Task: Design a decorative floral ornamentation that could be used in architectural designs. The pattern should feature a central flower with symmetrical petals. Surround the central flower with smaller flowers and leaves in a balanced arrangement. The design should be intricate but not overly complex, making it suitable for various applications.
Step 1241:
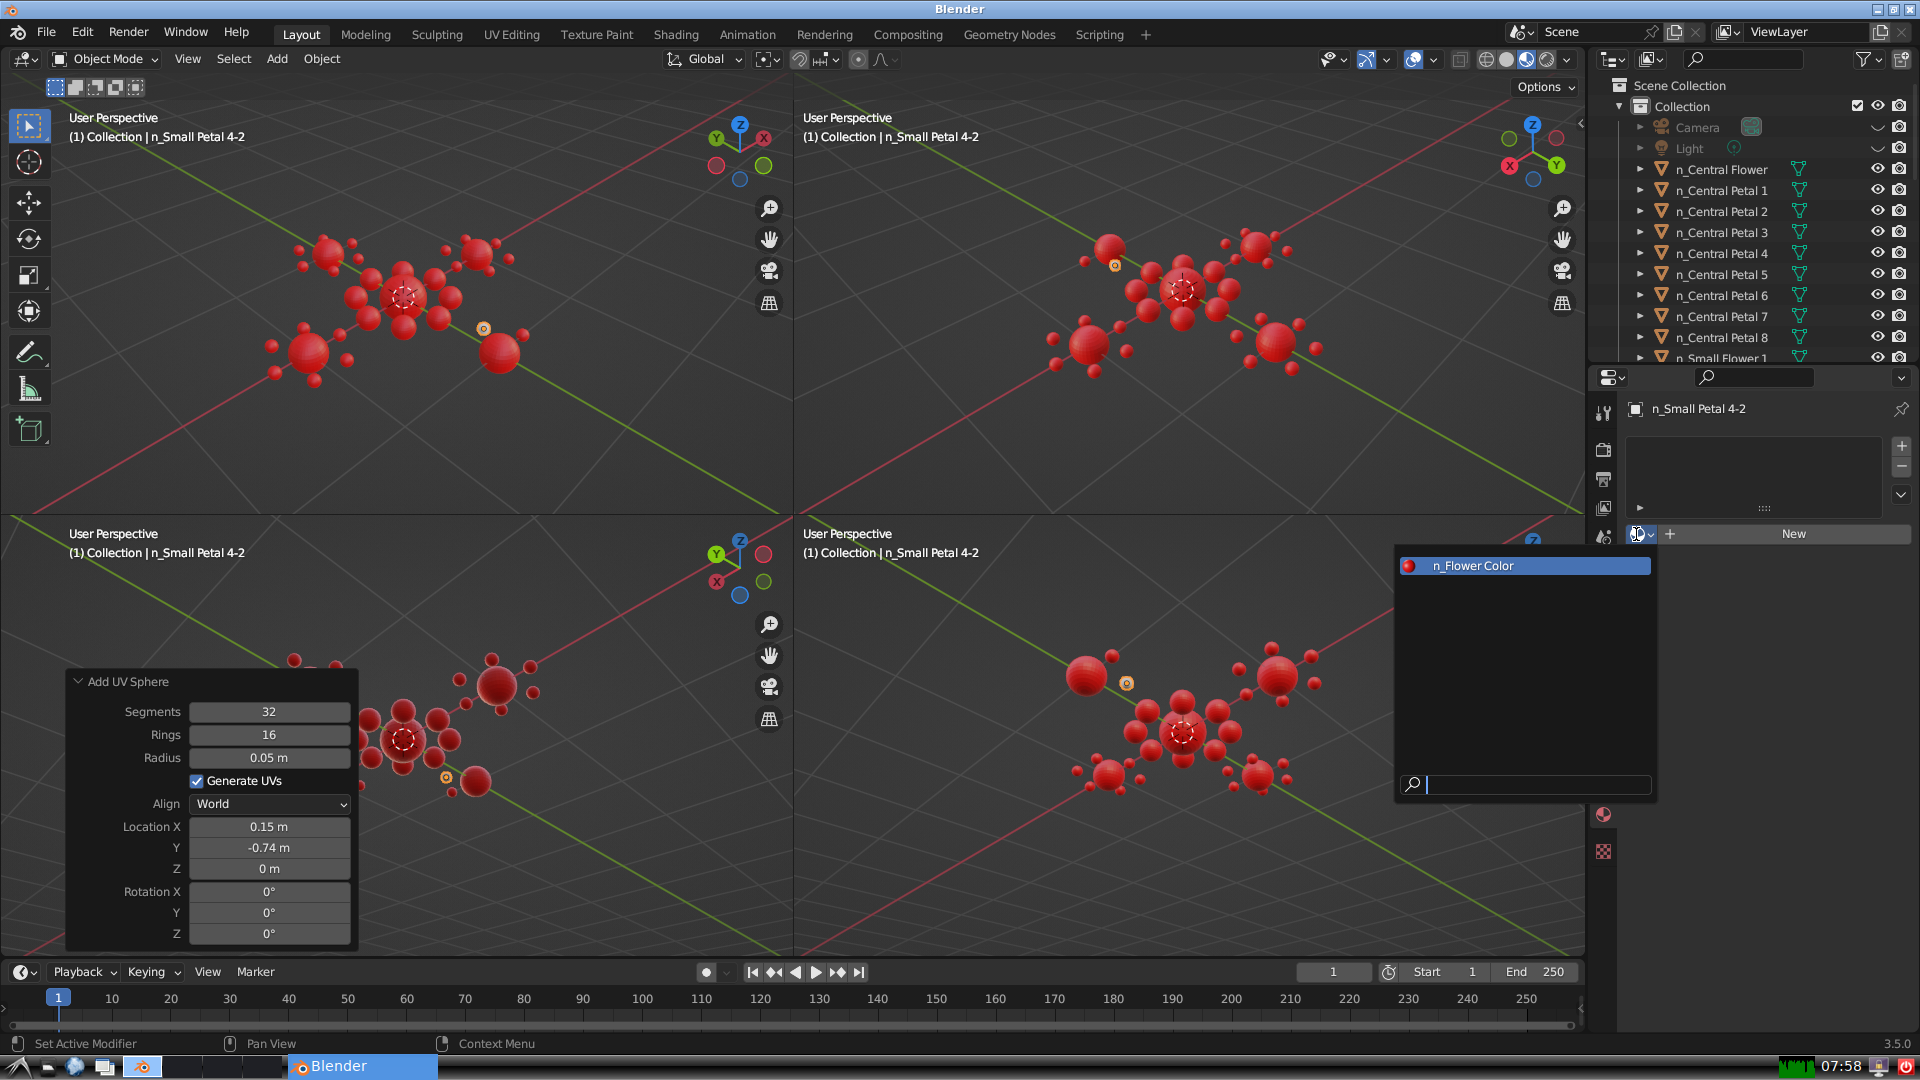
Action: input_text: n_Flower Color